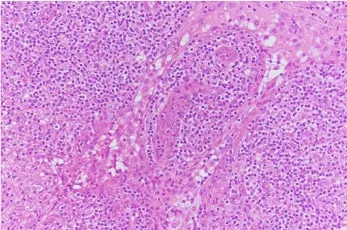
Photomicrography of the nodal biopsy. (B) High-power view showing polymorphous lymphoid infiltrate with high endothelial venules (H&E stain, x400).
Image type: pathology (h&e)